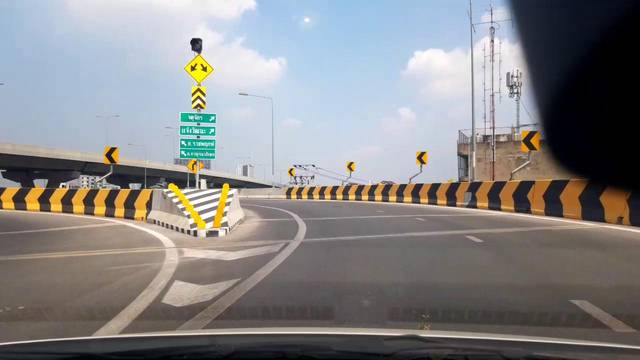
Region: Thailand
Coordinates: 13.816, 100.52